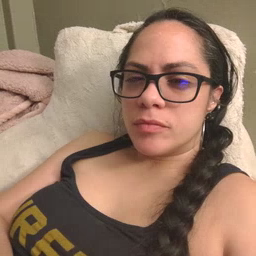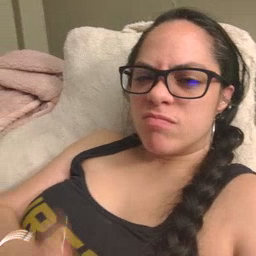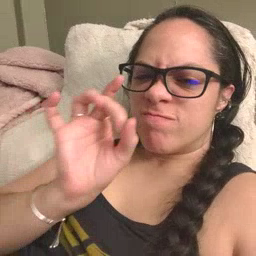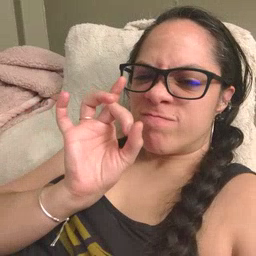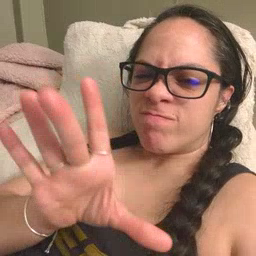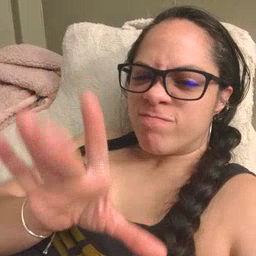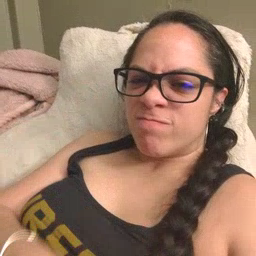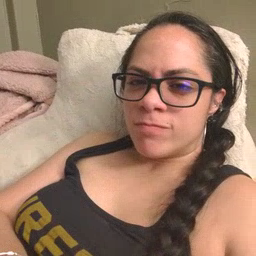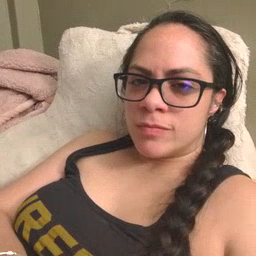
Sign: hate